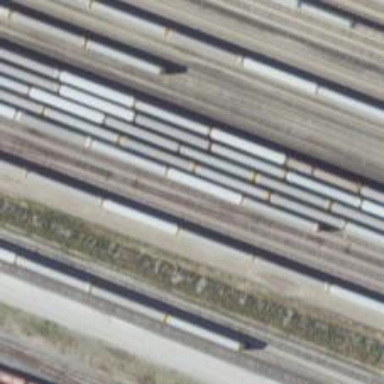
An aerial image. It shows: Railway yard.